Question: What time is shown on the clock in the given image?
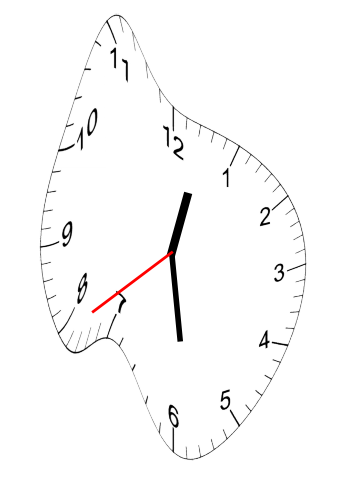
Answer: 12:28:39